Interaction volume radius: 10 \u00c5
Interaction volume height: 30 \u00c5
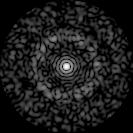
Disorder parameter: 0.8149